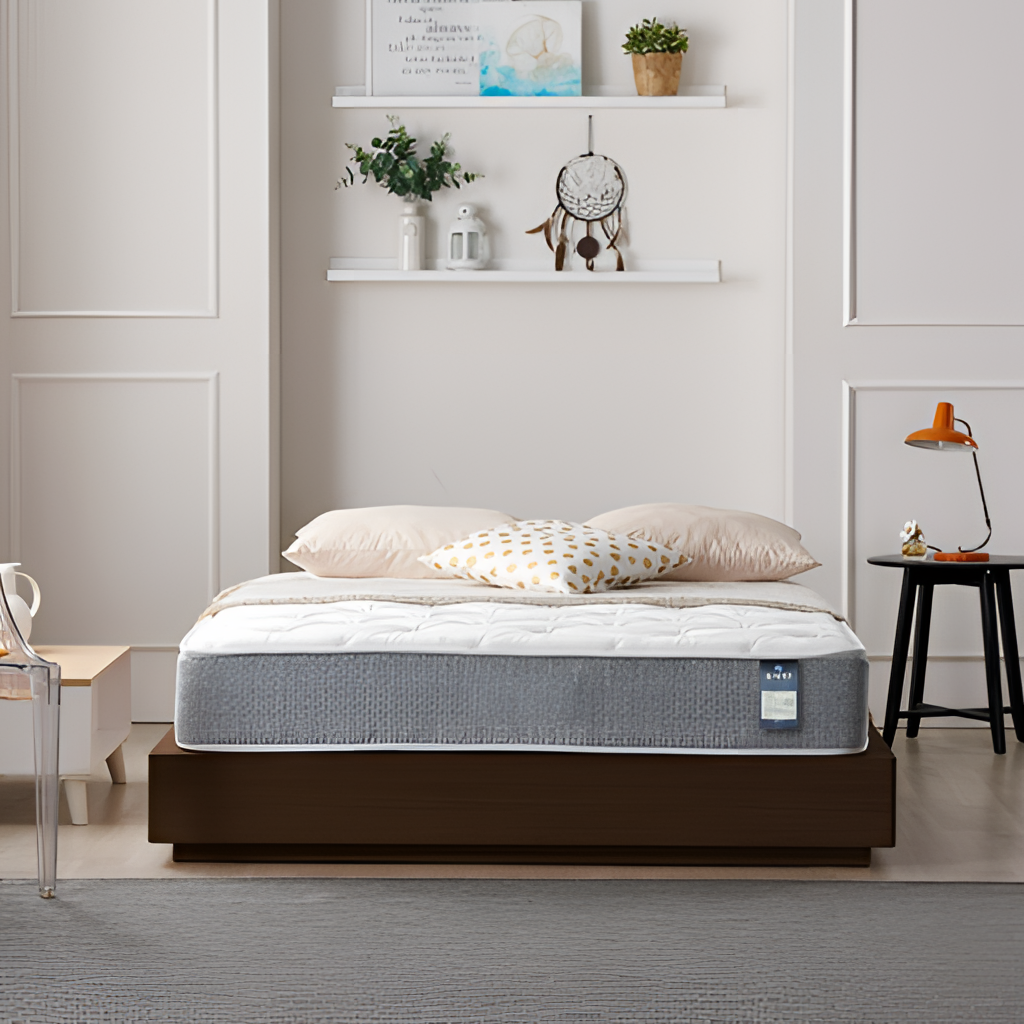
bedroom, brown wood bed, wood flooring, with plank pattern, paint wallpaper, with solid pattern, minimalistic